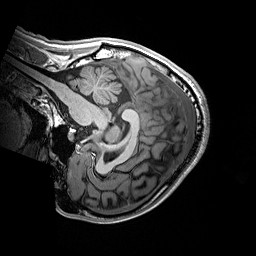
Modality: T1w
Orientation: sagittal
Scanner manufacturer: siemens
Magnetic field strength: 3 T
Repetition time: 2.2 s
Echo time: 0.00244 s